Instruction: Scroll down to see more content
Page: traveler
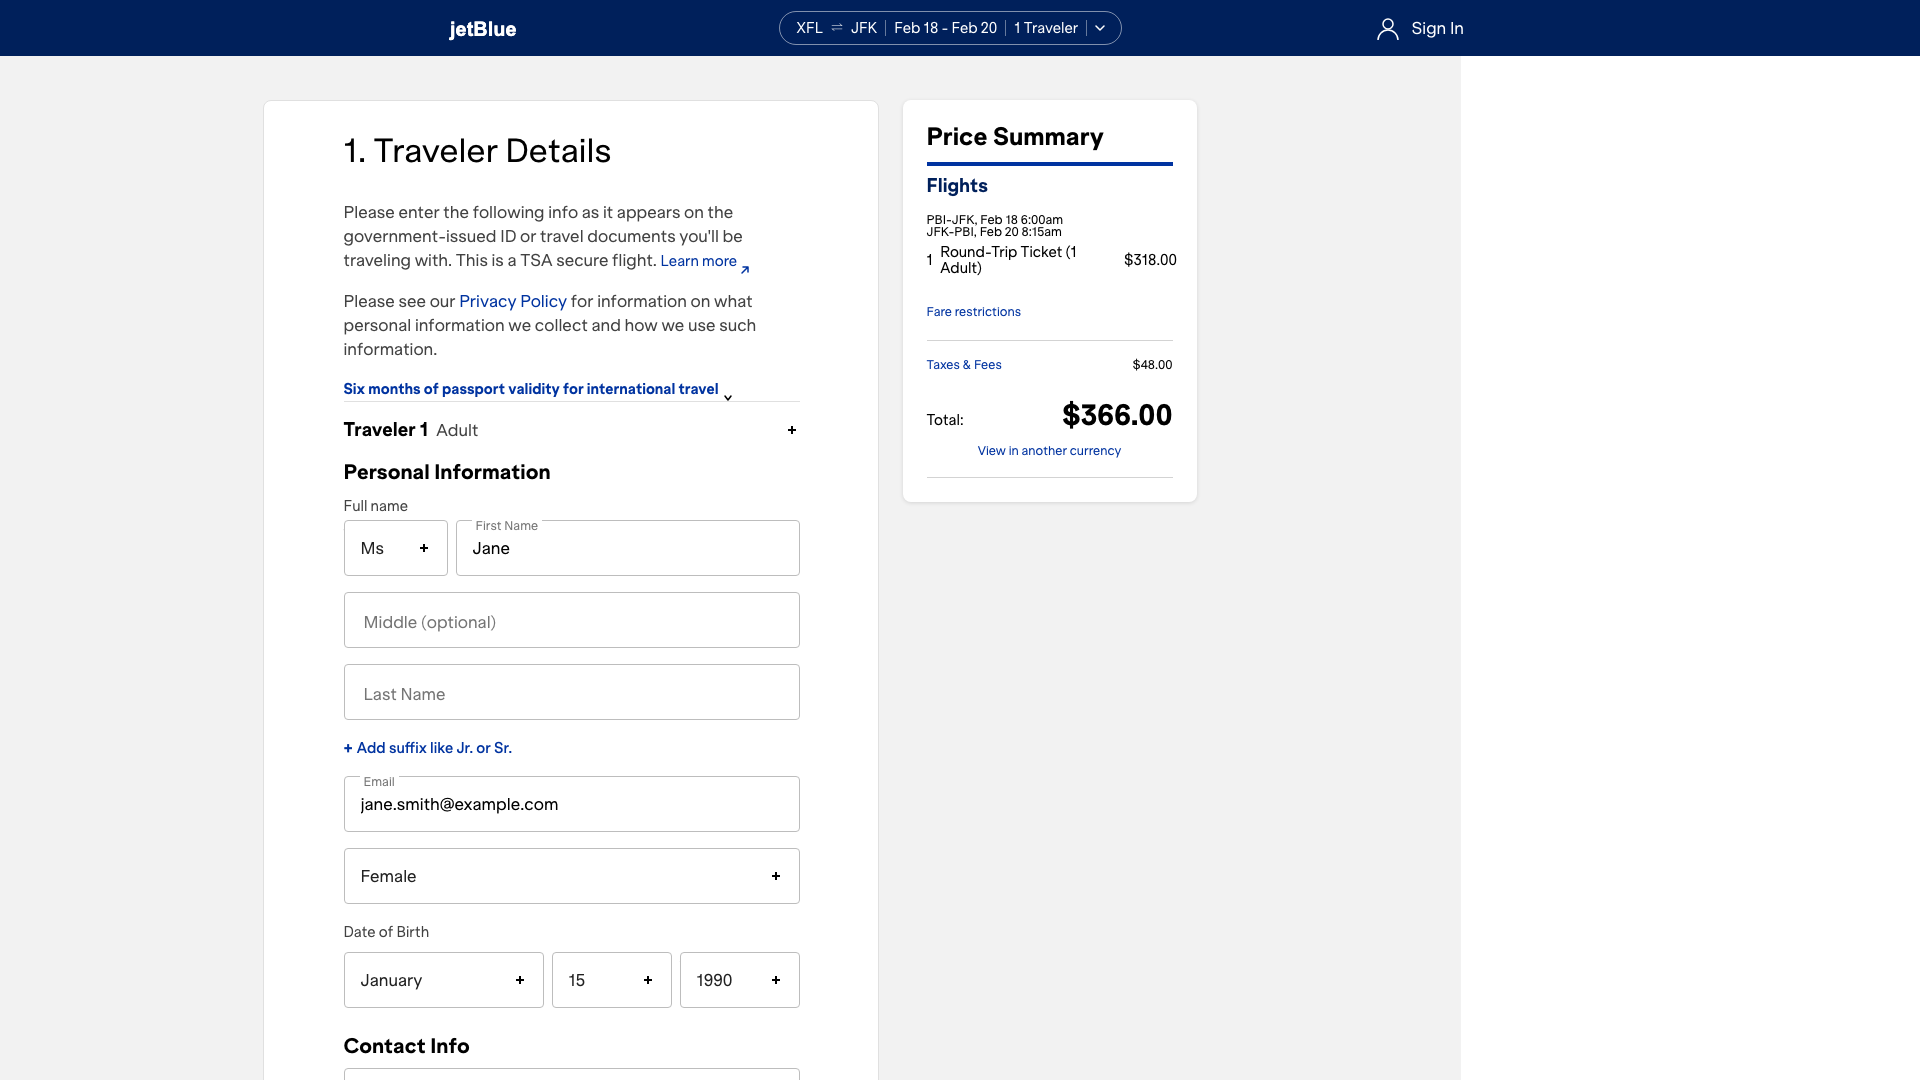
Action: scroll